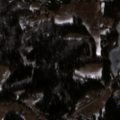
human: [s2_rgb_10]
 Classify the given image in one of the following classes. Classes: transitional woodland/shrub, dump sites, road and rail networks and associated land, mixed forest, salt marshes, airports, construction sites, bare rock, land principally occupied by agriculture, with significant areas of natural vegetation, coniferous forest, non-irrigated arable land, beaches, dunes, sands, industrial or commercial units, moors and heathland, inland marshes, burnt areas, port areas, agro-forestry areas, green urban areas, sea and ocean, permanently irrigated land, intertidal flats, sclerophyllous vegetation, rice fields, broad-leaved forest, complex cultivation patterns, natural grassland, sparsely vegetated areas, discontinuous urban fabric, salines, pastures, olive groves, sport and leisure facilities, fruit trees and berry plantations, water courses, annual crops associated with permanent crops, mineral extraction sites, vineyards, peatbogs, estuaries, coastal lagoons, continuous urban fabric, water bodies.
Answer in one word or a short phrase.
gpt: pastures, complex cultivation patterns, land principally occupied by agriculture, with significant areas of natural vegetation, broad-leaved forest, mixed forest, transitional woodland/shrub, water bodies